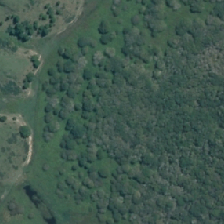
Land cover: grose_broom